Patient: sex F, age 76
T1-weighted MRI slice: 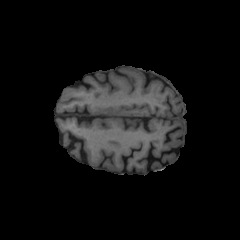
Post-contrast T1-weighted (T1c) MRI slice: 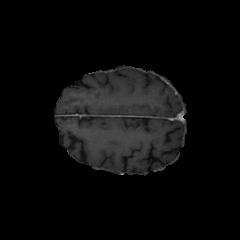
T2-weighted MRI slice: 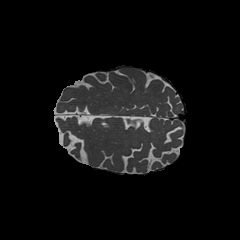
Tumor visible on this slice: no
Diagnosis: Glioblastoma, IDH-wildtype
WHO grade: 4